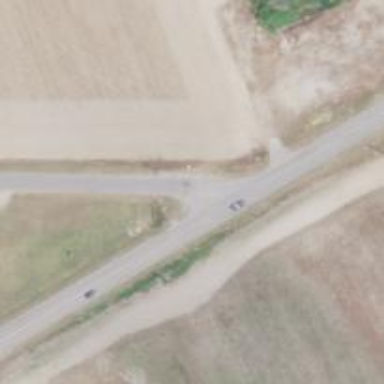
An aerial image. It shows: Stop road.